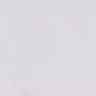
Metastatic tissue present: no